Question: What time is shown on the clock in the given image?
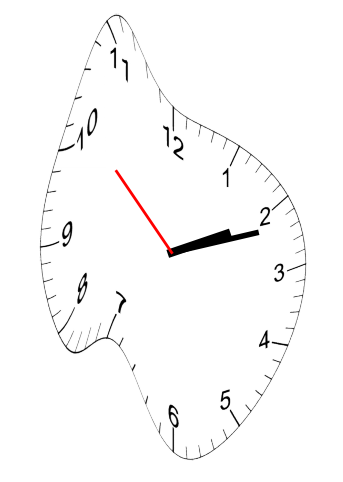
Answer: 02:11:52